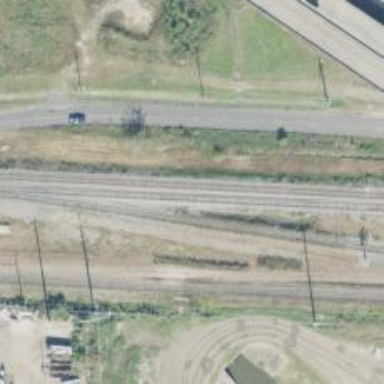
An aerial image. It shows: Railway crossover.